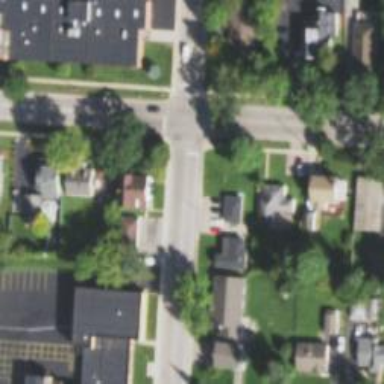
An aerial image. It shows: Residential road with separate asphalt sidewalk.